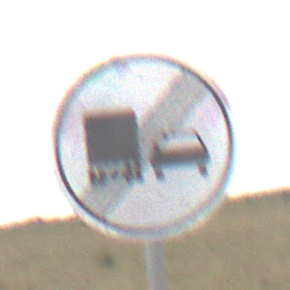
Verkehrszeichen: EndeUeberholverbotKraftfahrzeuge
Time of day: Midday
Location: Outdoor (Nature)
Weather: PartlyCloudy
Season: NotSpecified
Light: Natural